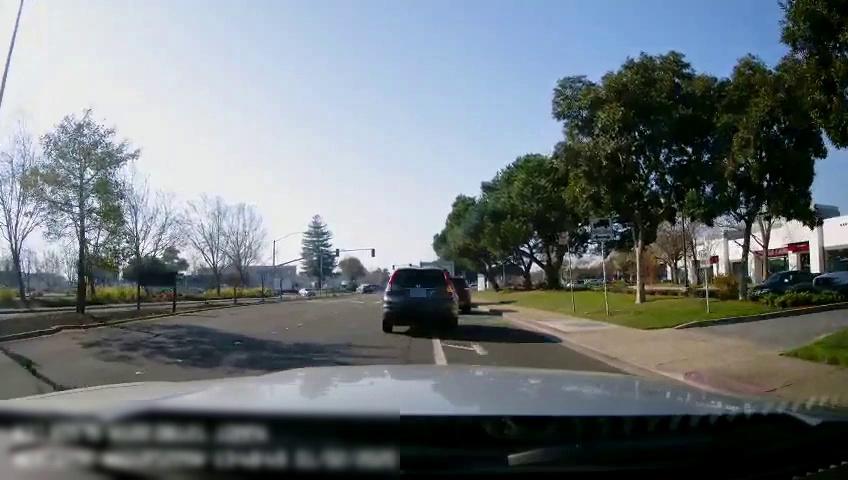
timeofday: Day
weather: Sunny
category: Drivable Space
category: Drivable Space
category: Vehicles | SUV
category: Vehicles | SUV
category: Vehicles | Car
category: Vehicles | SUV
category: Lanes | Current Lane
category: Lanes | Alternate Lane
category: Lanes | Current Lane
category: Traffic | Signs